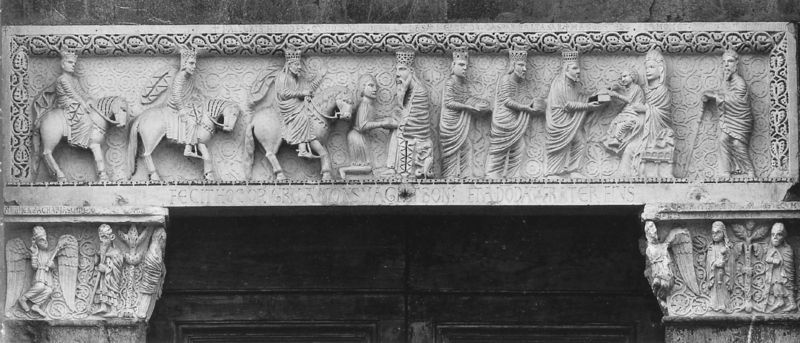
Titel: Hauptportal S. Andrea
Standort: Pistoia, S. Andrea (EU - I - Toskana)
Schlagwörter: baum, mann, marmor, weiss, herodes, mensch, stein, pferd, pferde, reiter, engel, relief, figuren, könig, inschrift, ritter, fries, jesus, könige, maria, josef, joseph, weihnachten, magier, geburt jesu, dreikönige, epiphanie, heilige drei könige, untertan